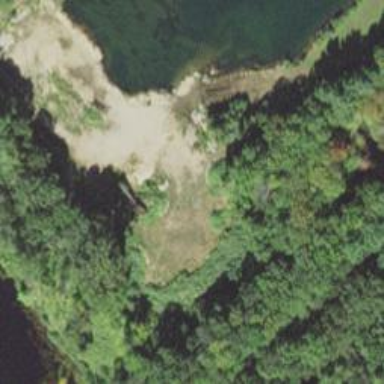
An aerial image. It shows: Sandy area in nature.